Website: apple
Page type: address-validator
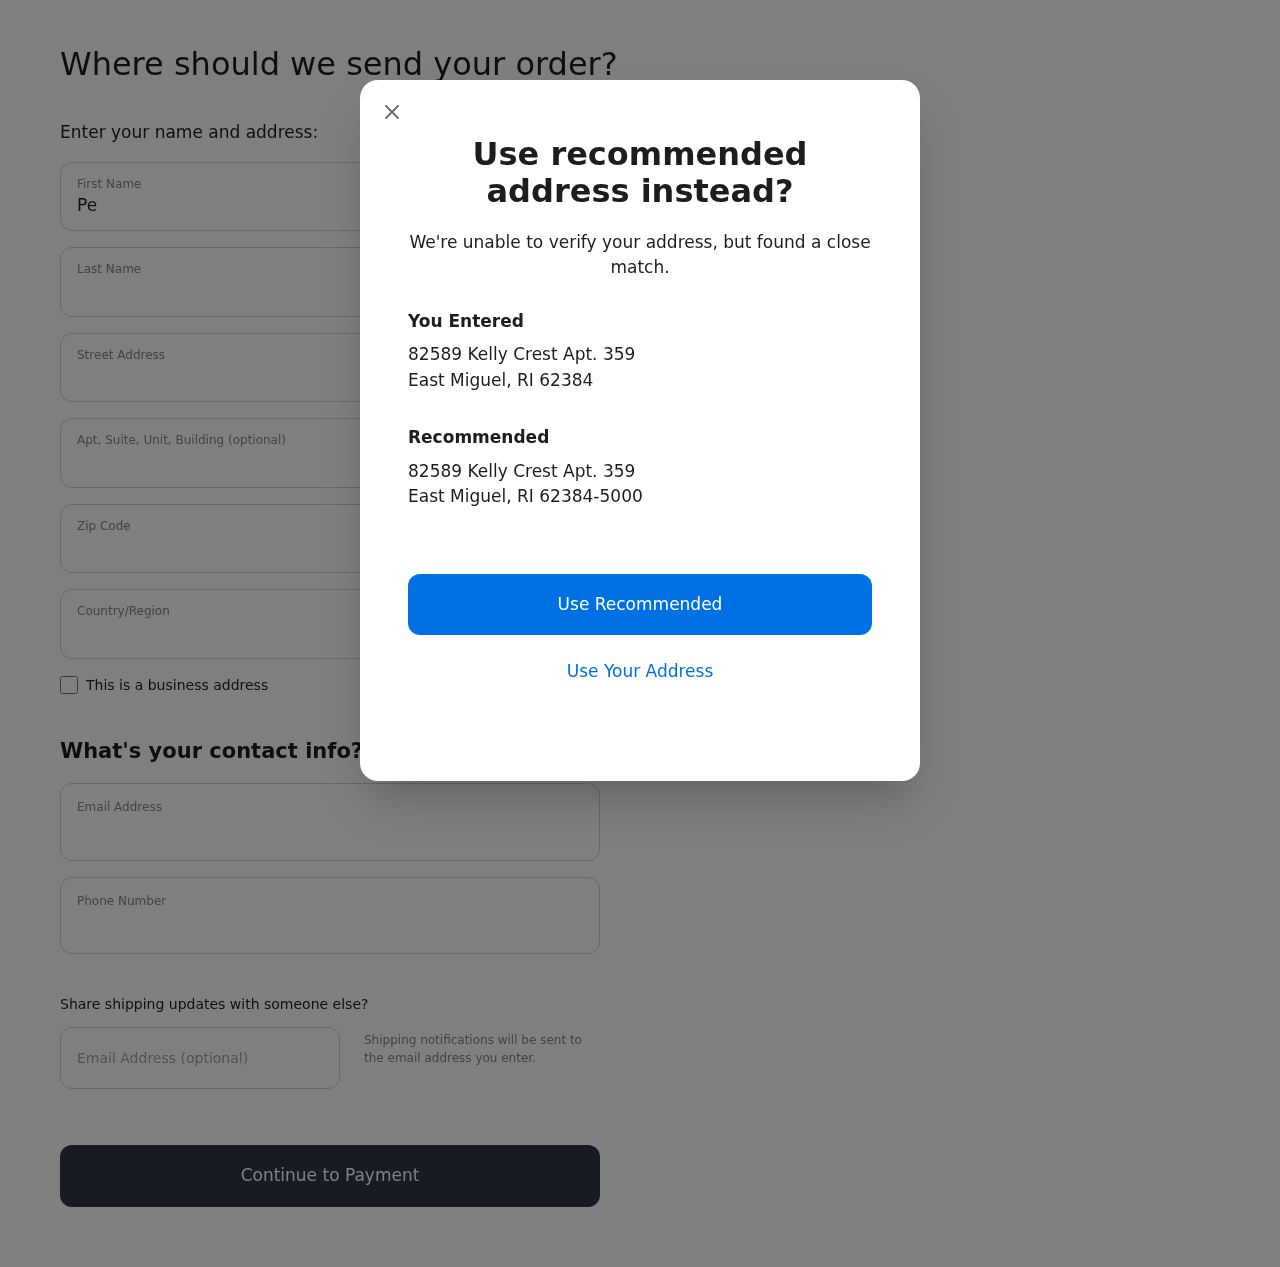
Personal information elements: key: PII_CITY
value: East Miguel
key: PII_COUNTRY
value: United States
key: PII_EMAIL
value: peter.buckley@yahoo.com
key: PII_FIRSTNAME
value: Peter
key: PII_GIFT_EMAIL
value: mdiaz@hotmail.com
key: PII_LASTNAME
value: Buckley
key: PII_PHONE
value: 6158384551
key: PII_POSTCODE
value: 62384
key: PII_POSTCODE_FULL
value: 62384-5000
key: PII_STATE_ABBR
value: RI
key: PII_STREET
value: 82589 Kelly Crest Apt. 359
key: PII_STREET2
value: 82589 Kelly Crest Apt. 359
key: PII_STREET2
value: Apt. 629
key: PII_CITY2
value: East Miguel
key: PII_STATE_ABBR2
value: RI